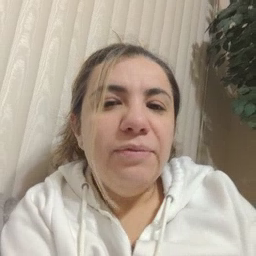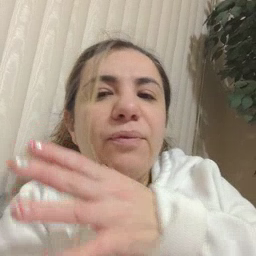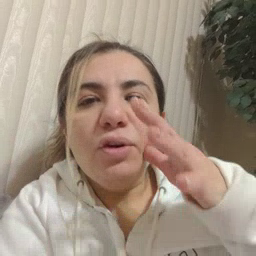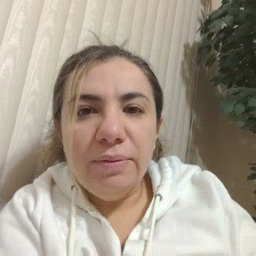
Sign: farm